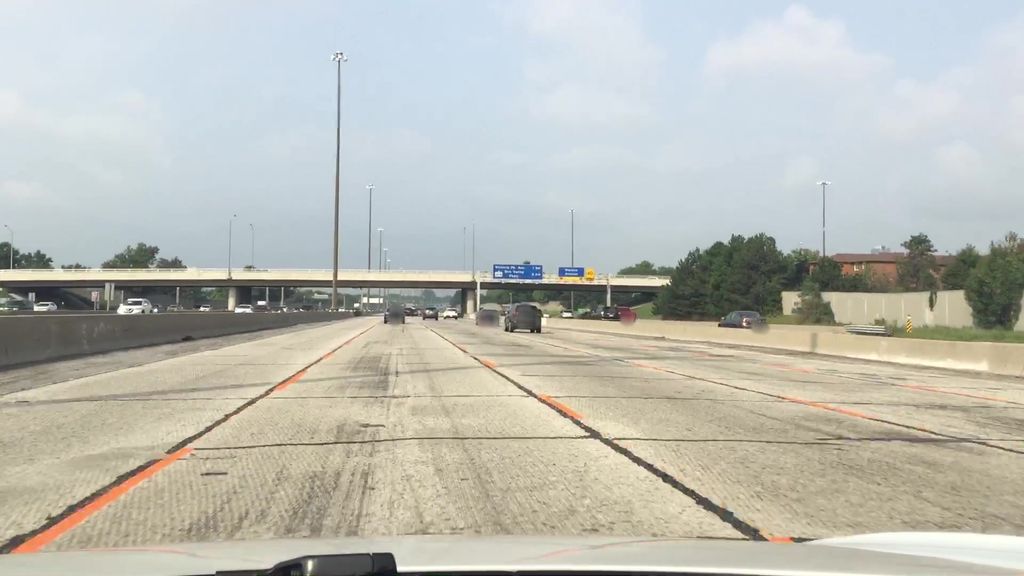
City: toronto